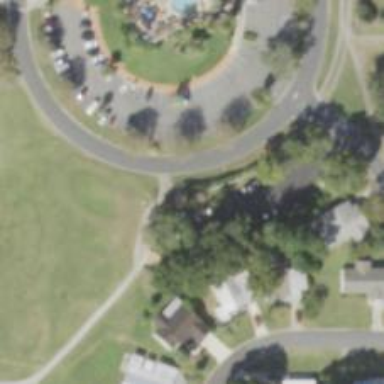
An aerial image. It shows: Cycleway road that resembles golf cart path.